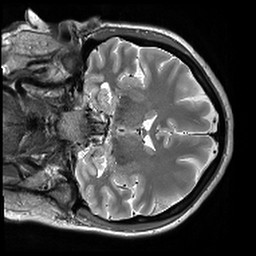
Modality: T2w
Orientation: coronal
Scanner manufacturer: siemens
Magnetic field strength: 3 T
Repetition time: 9.86 s
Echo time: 0.05 s